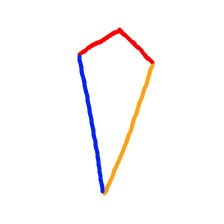
Shape: kite